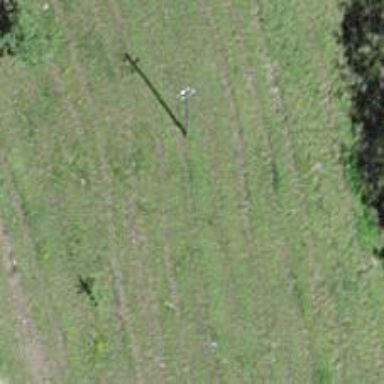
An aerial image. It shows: Power pole.